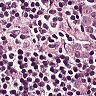
Metastatic tissue present: yes